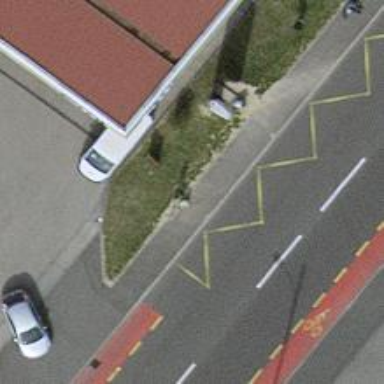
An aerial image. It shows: Asphalt sidewalk leading to public transport platform.